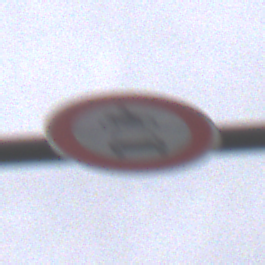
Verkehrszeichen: VerbotKraftfahrzeuge
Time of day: Midday
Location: Outdoor (Suburban)
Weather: Overcast
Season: NotSpecified
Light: Natural